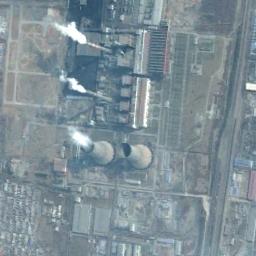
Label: thermal_power_station